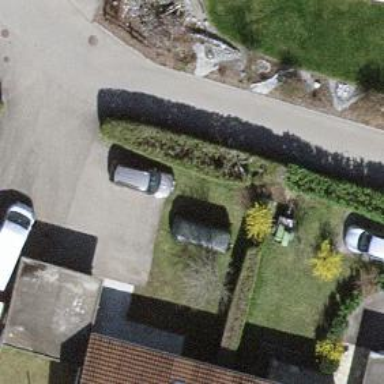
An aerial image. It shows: Hedge acting as barrier.